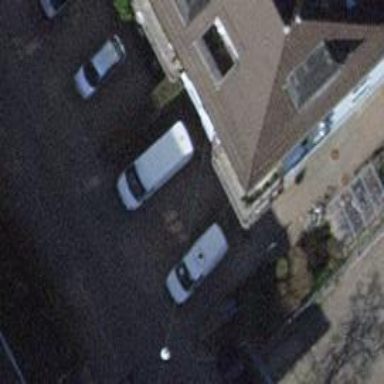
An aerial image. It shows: Street side parking area.